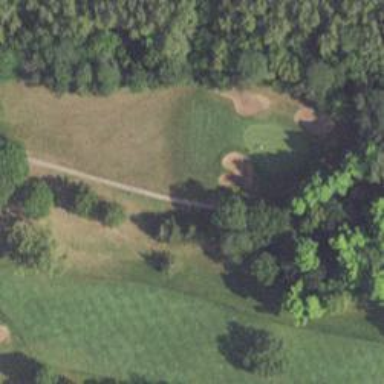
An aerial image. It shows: Pathway for golfing.